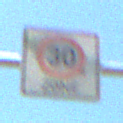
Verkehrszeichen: BeginnZone30
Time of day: Midday
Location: Outdoor (Nature)
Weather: Clear
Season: NotSpecified
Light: Natural